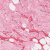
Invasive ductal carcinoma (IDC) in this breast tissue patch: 0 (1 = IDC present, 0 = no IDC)